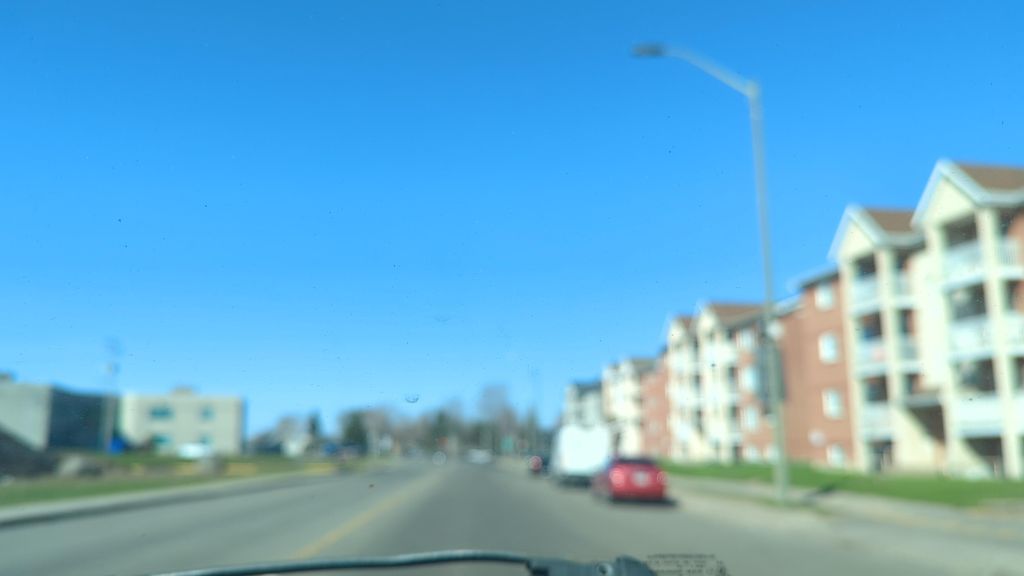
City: quebec_city